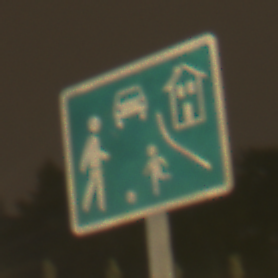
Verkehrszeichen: BeginnVerkehrsberuhigterBereich
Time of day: Night
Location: Outdoor (Urban)
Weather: Overcast
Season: NotSpecified
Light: Artificial